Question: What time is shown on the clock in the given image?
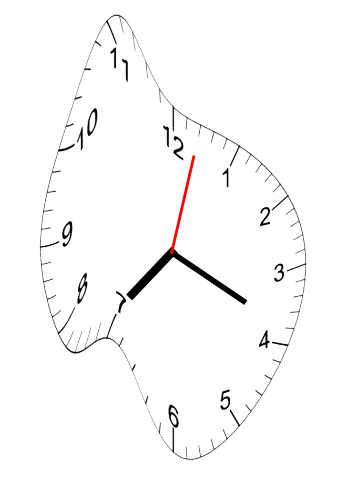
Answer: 07:19:02